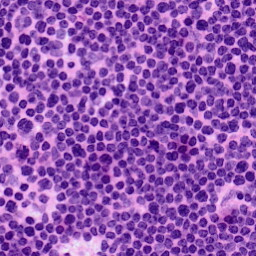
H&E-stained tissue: LymphNode